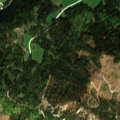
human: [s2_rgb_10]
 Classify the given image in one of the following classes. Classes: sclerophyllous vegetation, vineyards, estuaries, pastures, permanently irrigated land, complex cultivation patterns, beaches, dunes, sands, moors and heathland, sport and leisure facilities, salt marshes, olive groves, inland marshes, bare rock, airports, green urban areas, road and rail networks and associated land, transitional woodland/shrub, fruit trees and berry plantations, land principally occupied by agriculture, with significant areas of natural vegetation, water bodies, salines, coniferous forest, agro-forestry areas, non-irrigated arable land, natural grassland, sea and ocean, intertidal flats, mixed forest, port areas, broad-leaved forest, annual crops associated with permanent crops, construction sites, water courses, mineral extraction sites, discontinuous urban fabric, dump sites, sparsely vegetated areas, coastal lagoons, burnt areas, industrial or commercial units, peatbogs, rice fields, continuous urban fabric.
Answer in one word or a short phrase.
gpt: complex cultivation patterns, land principally occupied by agriculture, with significant areas of natural vegetation, broad-leaved forest, coniferous forest, mixed forest